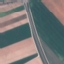
Land use / land cover class: Highway